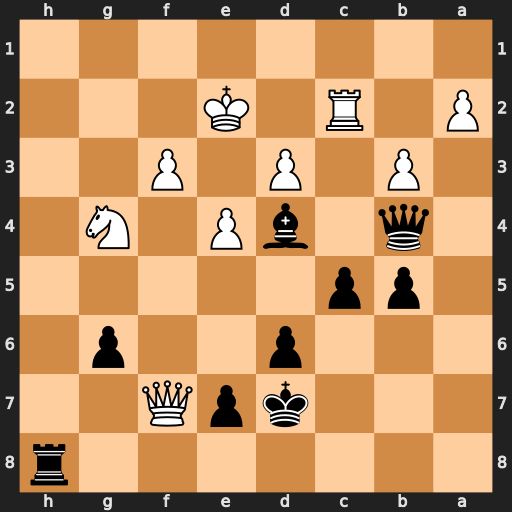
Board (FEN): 7r/3kpQ2/3p2p1/1pp5/1q1bP1N1/1P1P1P2/P1R1K3/8
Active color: b
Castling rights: -
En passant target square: -
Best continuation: Rh1 Rd2 Qc3 e5 Bxe5